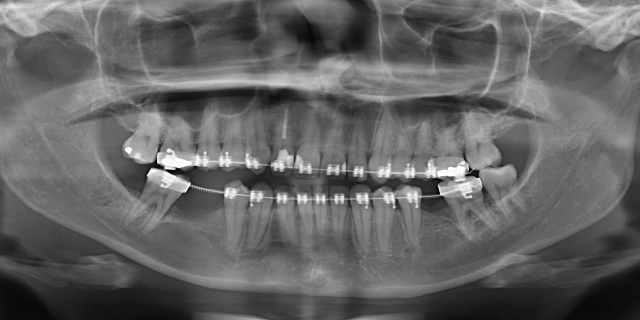
adult